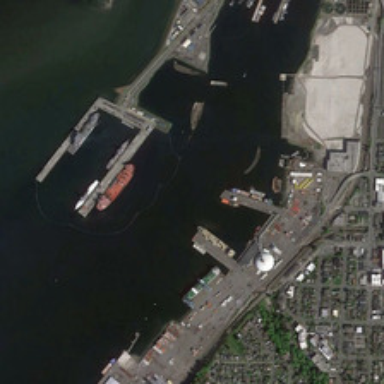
Many buildings are near a port with many boats .